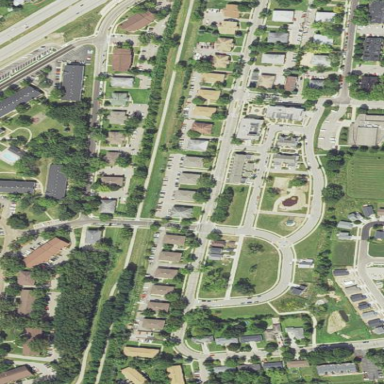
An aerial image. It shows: Residential neighbourhood.